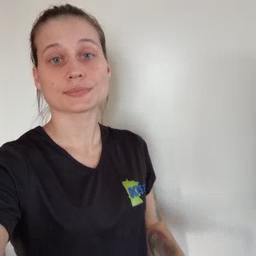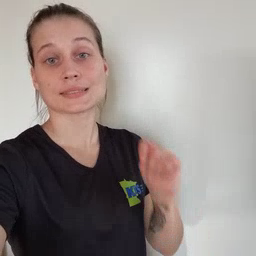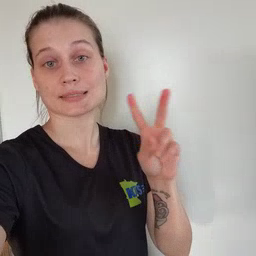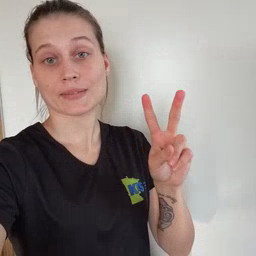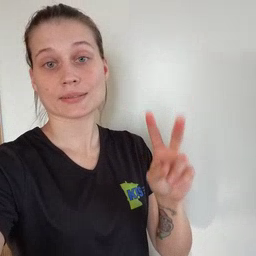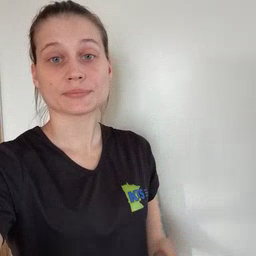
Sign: TV